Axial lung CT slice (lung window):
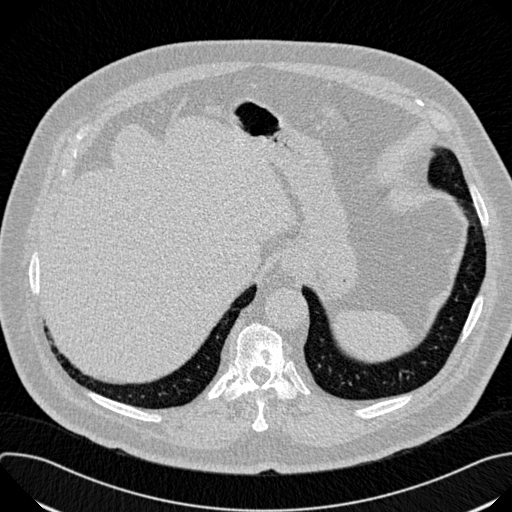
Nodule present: no